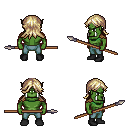
a pixel art fantasy rpg character, male body template, orc, green skin, leather shoulder armor, teal pants, white blonde loose hair, black shoes, spear, four views (front, back, left, right), 2x2 character sprite sheet, small pixel art, hard edges, no anti-aliasing